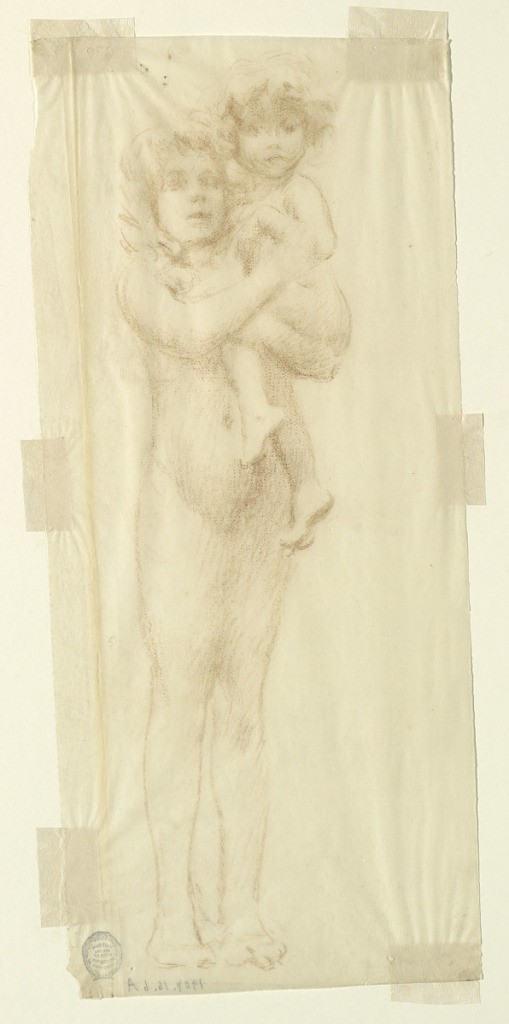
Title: Study for a woman holding a child, “Vintage Festival,” Mendelssohn Glee Club, New York, NY
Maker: Robert Frederick Blum, American, 1857–1903
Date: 1895–1898
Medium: Brown pastel crayon on tracing paper
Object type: Drawing
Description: A female figure holding a child. The older girl too is shown as a nude.